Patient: sex M, age 60
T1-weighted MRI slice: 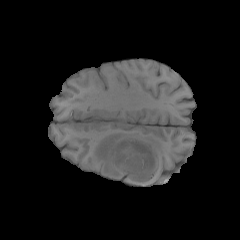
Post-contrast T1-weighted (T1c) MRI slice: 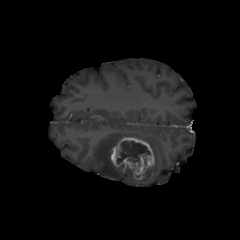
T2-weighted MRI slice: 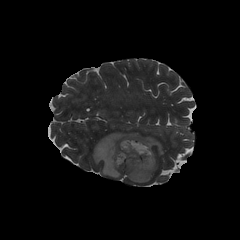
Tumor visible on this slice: yes
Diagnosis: Glioblastoma, IDH-wildtype
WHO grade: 4